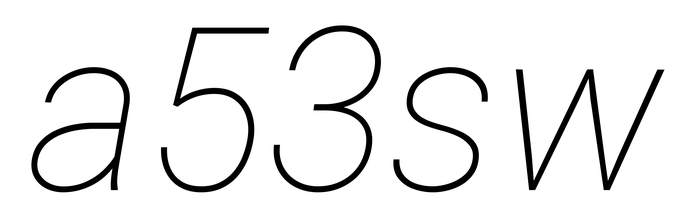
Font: Roboto-Italic_Thin_Italic